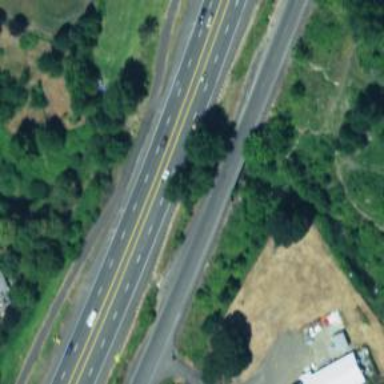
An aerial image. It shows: Asphalt bridge crossing over trunk highway expressway.